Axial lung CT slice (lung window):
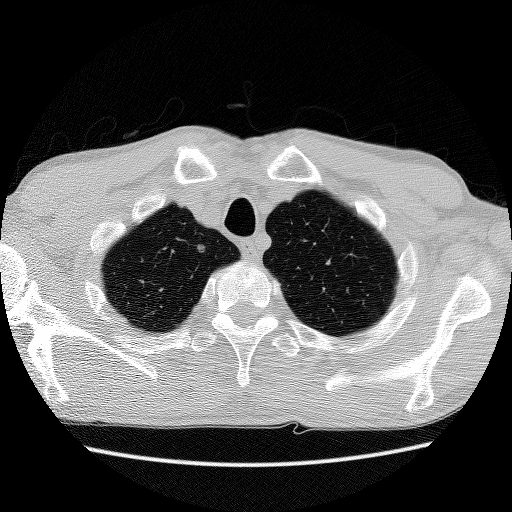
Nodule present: yes
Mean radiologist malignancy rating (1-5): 2.75